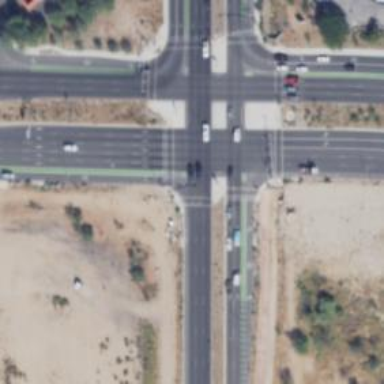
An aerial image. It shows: Marked crossing on footway.